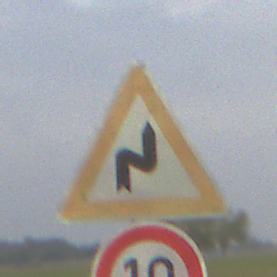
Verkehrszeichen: DoppelkurveRechts
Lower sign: Geschwindigkeit10
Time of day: SunriseSunset
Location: Outdoor (Suburban)
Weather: PartlyCloudy
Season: NotSpecified
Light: Natural